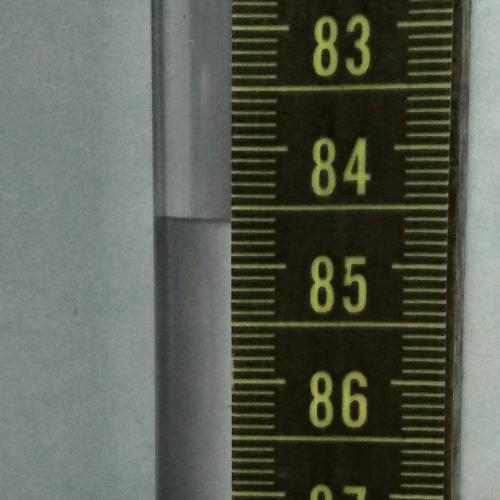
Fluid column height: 84.6 cm